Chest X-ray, PA view. Patient: 65 years old, sex F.
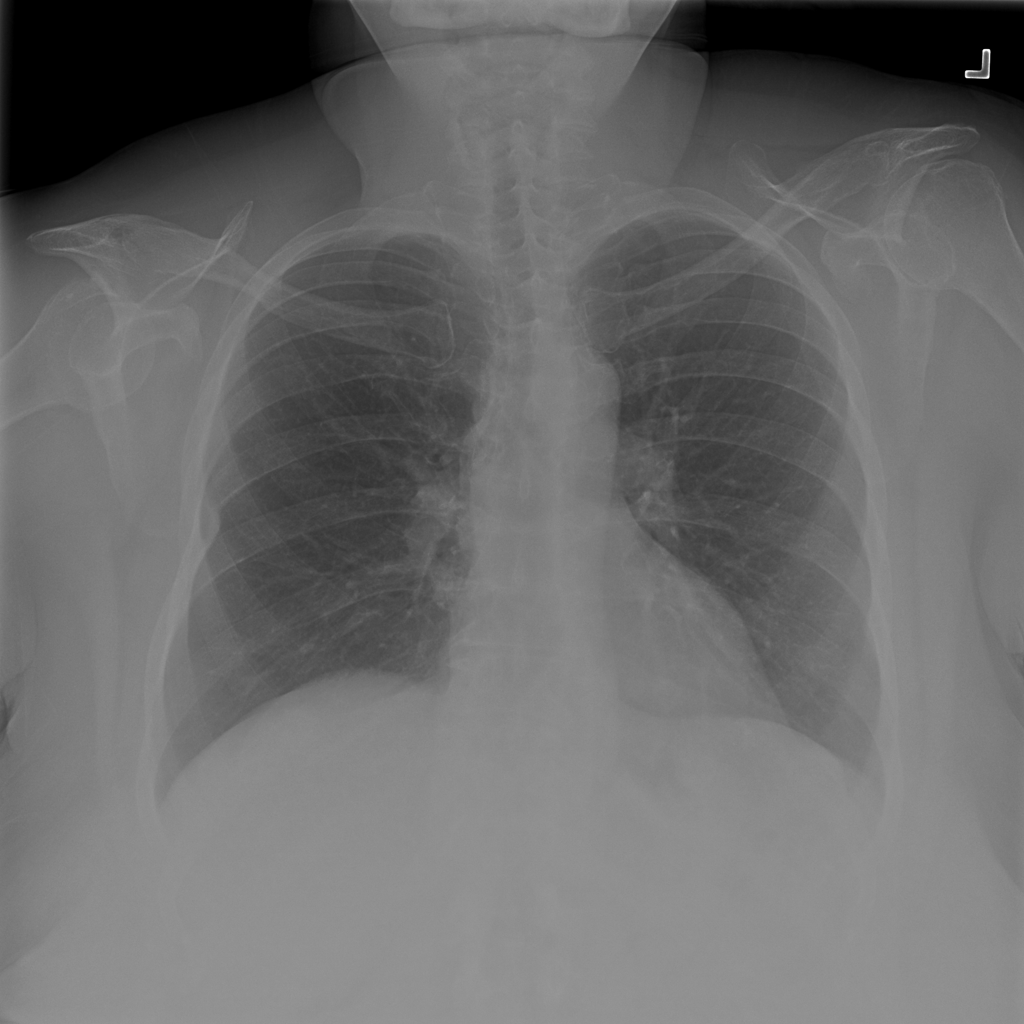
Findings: No Finding